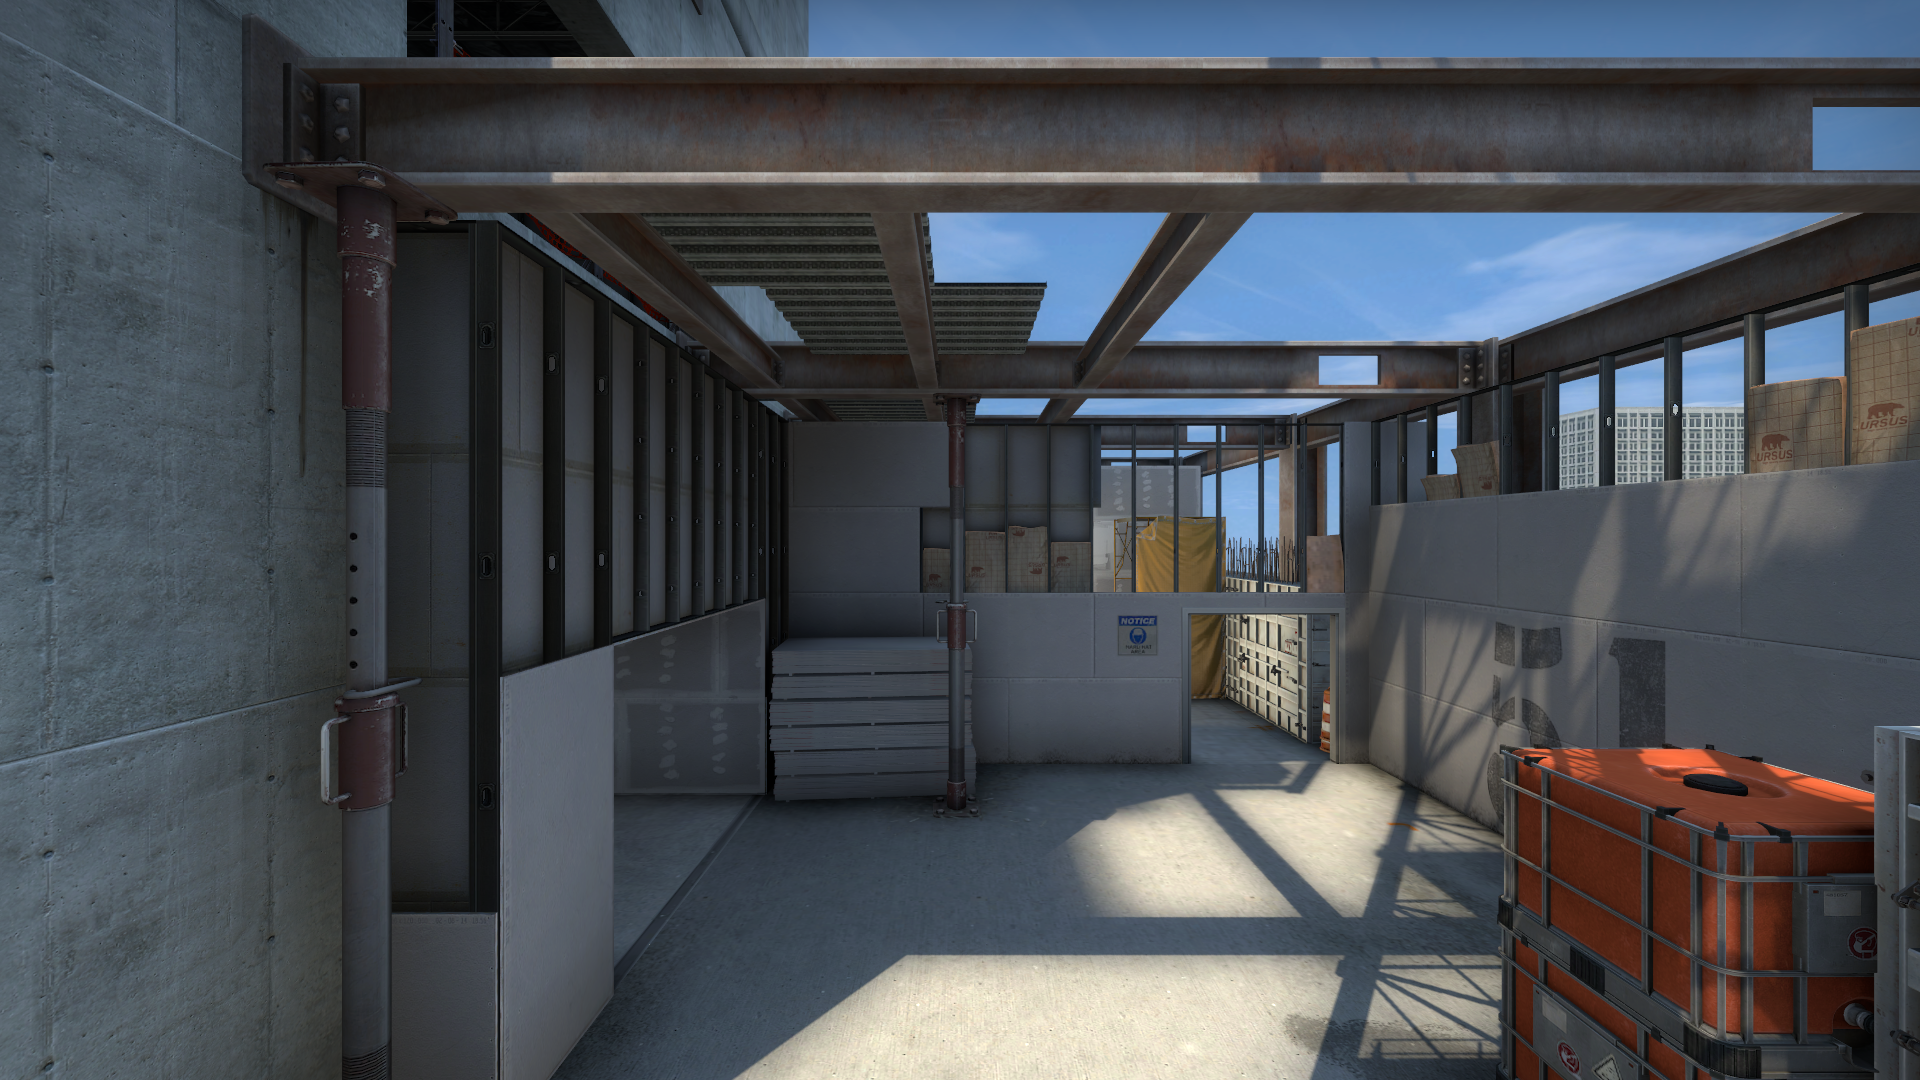
Map: de_vertigo